Interaction volume radius: 10 \u00c5
Interaction volume height: 10 \u00c5
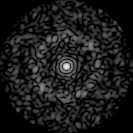
Disorder parameter: 0.8355